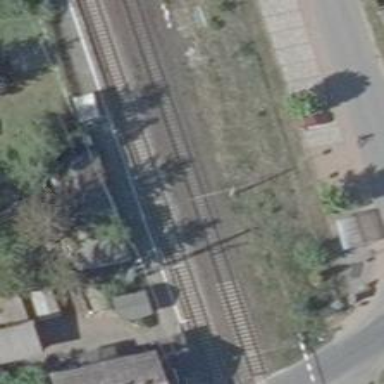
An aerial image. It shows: Milestone along the railway with catenary mast.